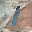
Label: 1